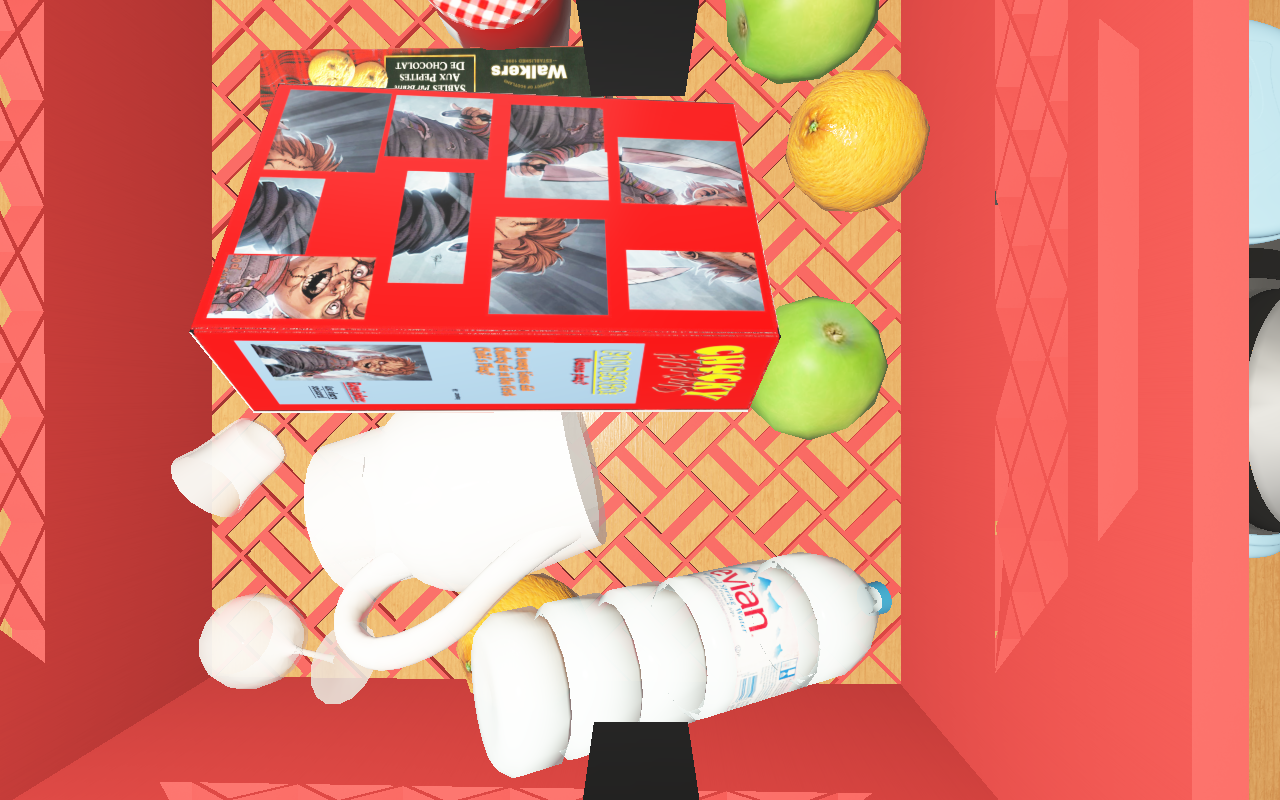
Objects in the scene:
water bottle
apple
apple
orange
orange
plate
glass
wineglass
jam jar
biscuit box